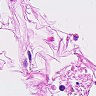
Metastatic tissue present: no